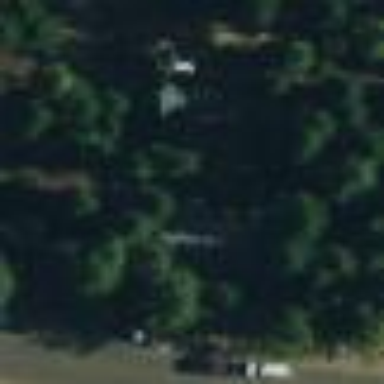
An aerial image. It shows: Woodland with evergreen needle-leaved trees.